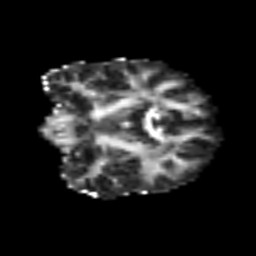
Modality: FA
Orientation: coronal
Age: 68
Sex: female
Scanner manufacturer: siemens
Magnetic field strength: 3 T
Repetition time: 6.1 s
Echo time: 0.101 s